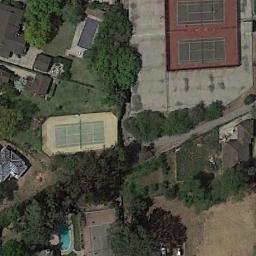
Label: tennis_court